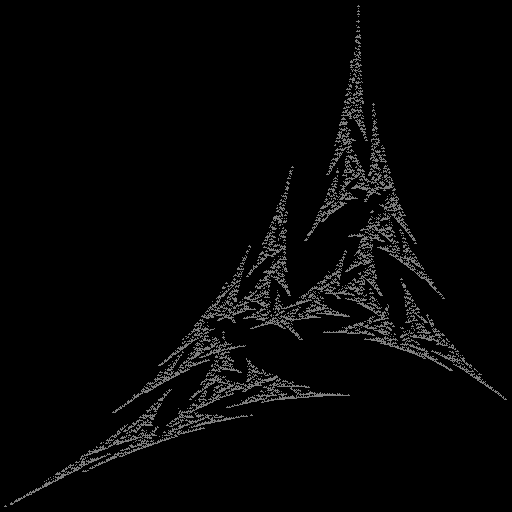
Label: snowcap